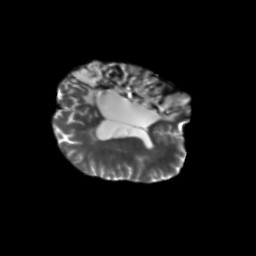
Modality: T2w
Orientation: axial
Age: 48
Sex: male
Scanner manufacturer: siemens
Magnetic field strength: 3 T
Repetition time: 5.47 s
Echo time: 0.0854 s